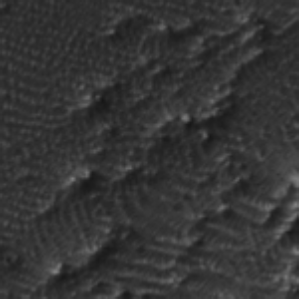
Label: frost